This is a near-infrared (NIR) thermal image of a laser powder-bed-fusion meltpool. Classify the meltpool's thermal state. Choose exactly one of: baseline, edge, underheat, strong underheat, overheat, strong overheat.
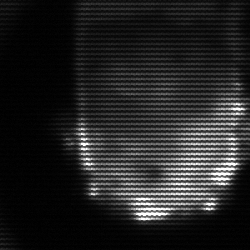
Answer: baseline